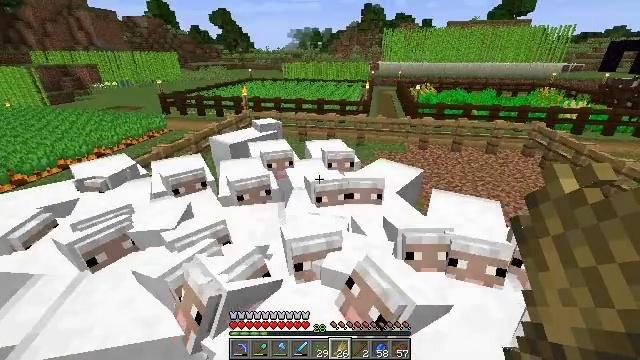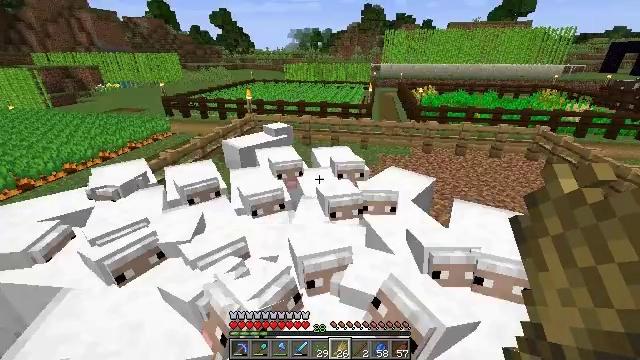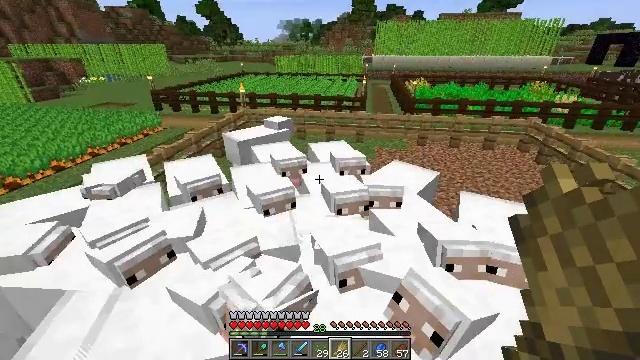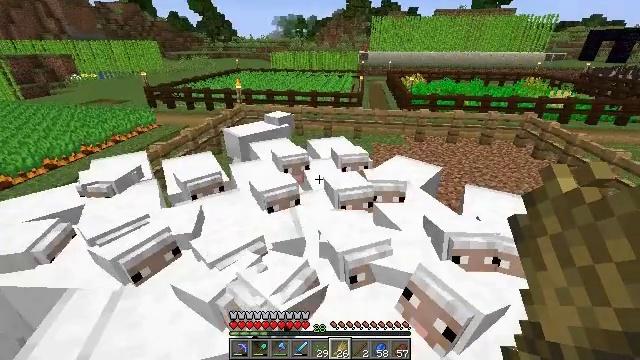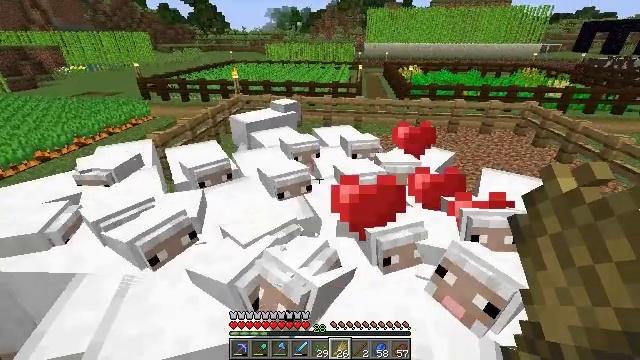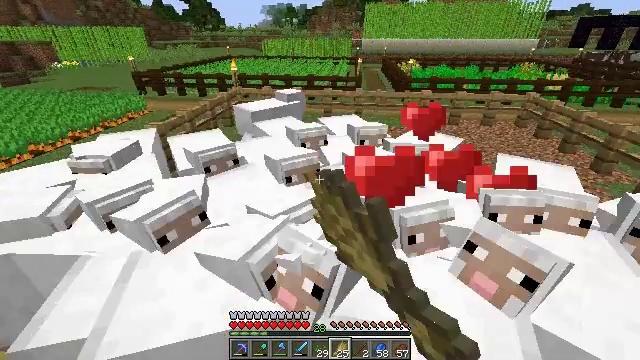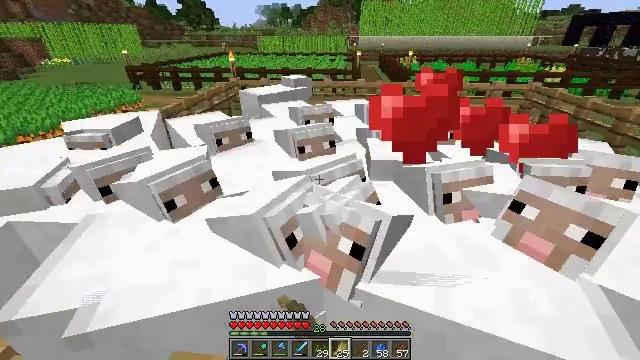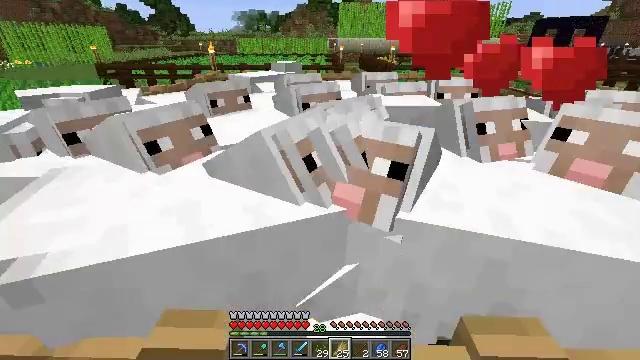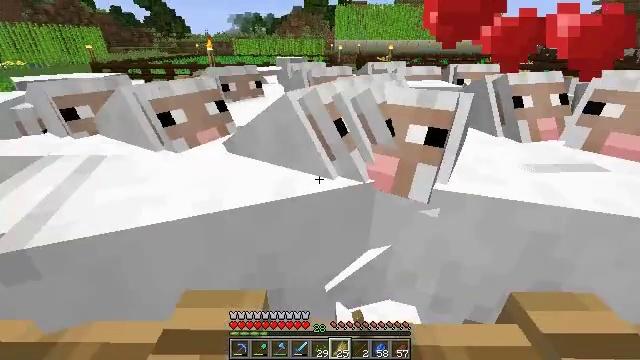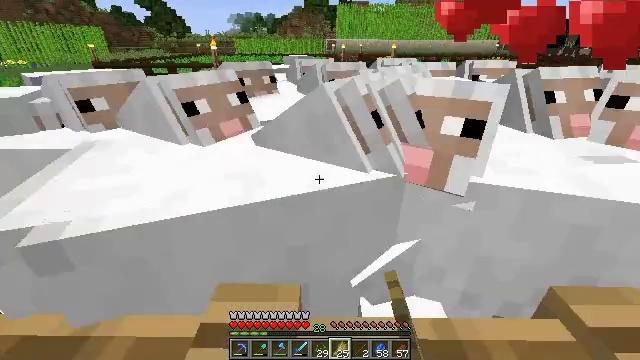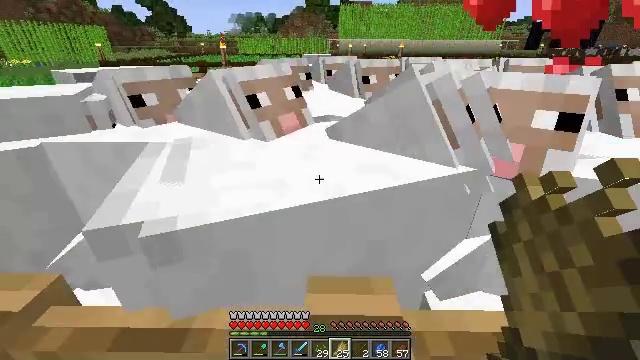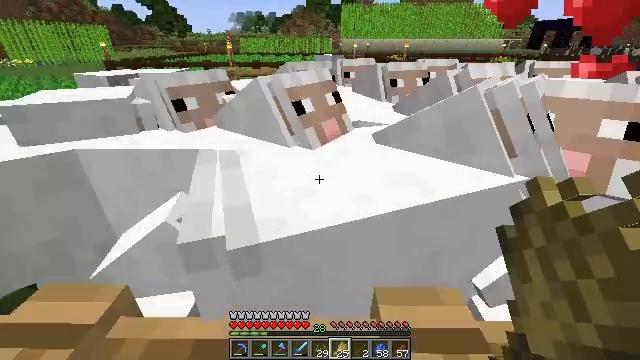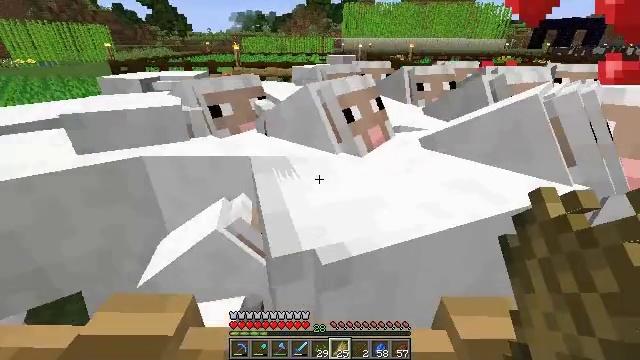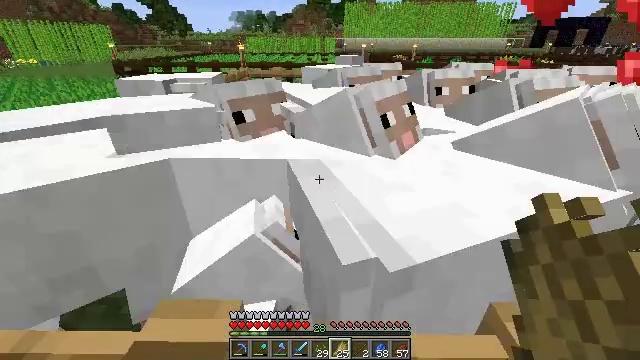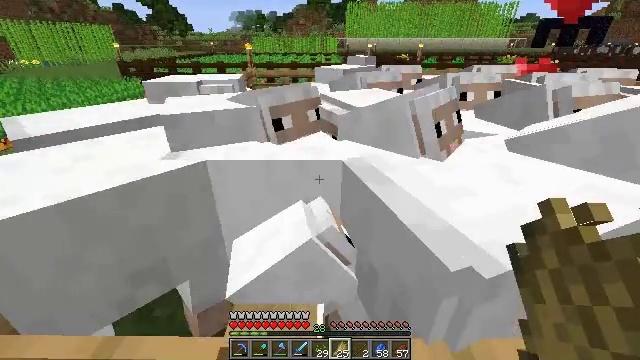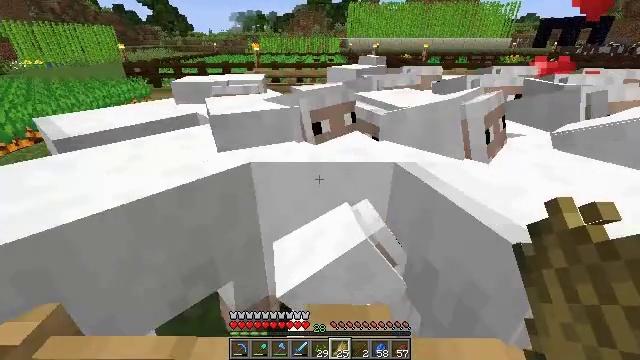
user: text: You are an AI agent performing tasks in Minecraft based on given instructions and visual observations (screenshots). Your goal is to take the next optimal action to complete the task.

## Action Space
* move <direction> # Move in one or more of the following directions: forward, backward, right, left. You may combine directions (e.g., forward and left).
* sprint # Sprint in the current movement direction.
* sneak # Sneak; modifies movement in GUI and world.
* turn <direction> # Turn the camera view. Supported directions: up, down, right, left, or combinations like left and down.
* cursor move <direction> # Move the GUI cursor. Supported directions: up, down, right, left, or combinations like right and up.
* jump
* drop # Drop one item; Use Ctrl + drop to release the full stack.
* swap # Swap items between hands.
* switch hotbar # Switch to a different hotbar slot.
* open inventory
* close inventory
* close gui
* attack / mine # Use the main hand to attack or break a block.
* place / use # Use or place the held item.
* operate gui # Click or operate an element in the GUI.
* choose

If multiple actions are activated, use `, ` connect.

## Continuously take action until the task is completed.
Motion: motion action
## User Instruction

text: Kill mobs.
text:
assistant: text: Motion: move forward and move left, use / place
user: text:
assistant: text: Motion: move forward and move left, turn right and down
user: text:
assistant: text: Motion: move forward and move left, turn right, use / place
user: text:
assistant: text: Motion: move forward and move left, turn right and down, use / place
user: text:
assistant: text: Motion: move forward and move left, use / place
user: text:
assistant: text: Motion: move forward and move left, turn right, use / place
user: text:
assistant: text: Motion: move forward and move left, turn right and up
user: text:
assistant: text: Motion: move forward and move left, use / place
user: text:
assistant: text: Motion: move forward and move left, use / place
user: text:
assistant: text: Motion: move forward and move left, use / place
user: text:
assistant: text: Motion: move left, use / place
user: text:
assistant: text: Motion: move left
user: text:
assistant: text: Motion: move left, use / place
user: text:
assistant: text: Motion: move left, use / place
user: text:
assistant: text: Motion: move left, use / place
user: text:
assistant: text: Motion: move left, use / place
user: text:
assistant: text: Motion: move forward and move left, turn right and up, use / place
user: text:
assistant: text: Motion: move forward and move left, turn right and up
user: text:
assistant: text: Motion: move forward and move left, turn right, use / place
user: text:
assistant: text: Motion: move forward and move left, turn right, use / place
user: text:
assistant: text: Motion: move forward and move left, use / place
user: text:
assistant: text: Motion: move forward and move left, turn right and up, use / place
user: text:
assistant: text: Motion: move forward and move left, turn right
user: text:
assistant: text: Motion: move forward and move left
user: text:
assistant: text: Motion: move forward and move left, use / place
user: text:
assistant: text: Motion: move forward and move left, use / place
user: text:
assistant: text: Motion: move forward and move left, use / place
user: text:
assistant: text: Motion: move forward and move left, use / place
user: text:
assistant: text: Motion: move forward and move left
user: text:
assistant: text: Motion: move forward and move left